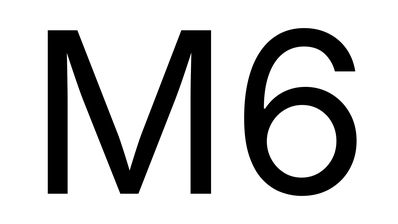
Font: Inter_Regular